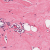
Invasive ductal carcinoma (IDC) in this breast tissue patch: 0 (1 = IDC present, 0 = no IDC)